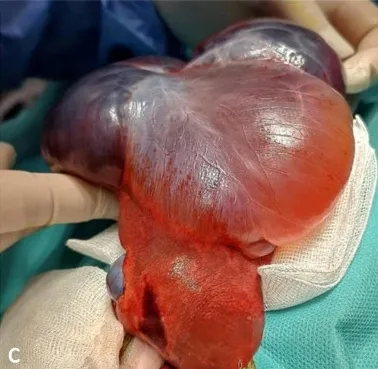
Ultrasound and macroscopic features of the hepatic vascular hamartoma.
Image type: medical_photograph (other_medical_photograph)